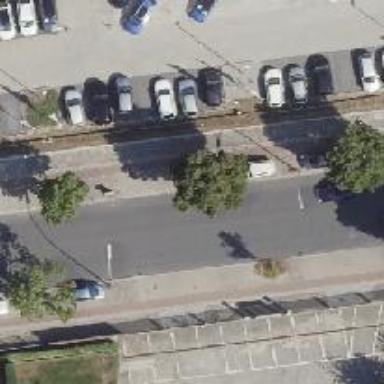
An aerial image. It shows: Broadleaved deciduous tree with parking obstacle nearby.